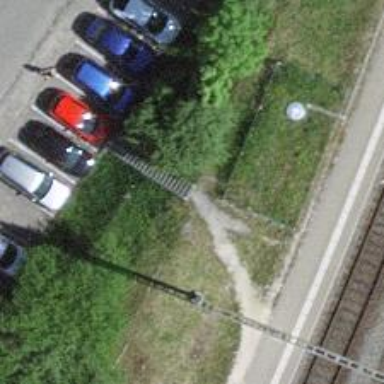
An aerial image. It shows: Metal steps on the road.